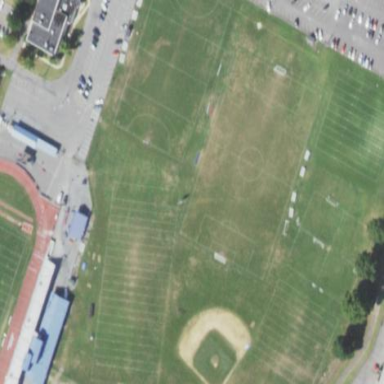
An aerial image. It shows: Soccer pitch designated for leisure and sports activities.